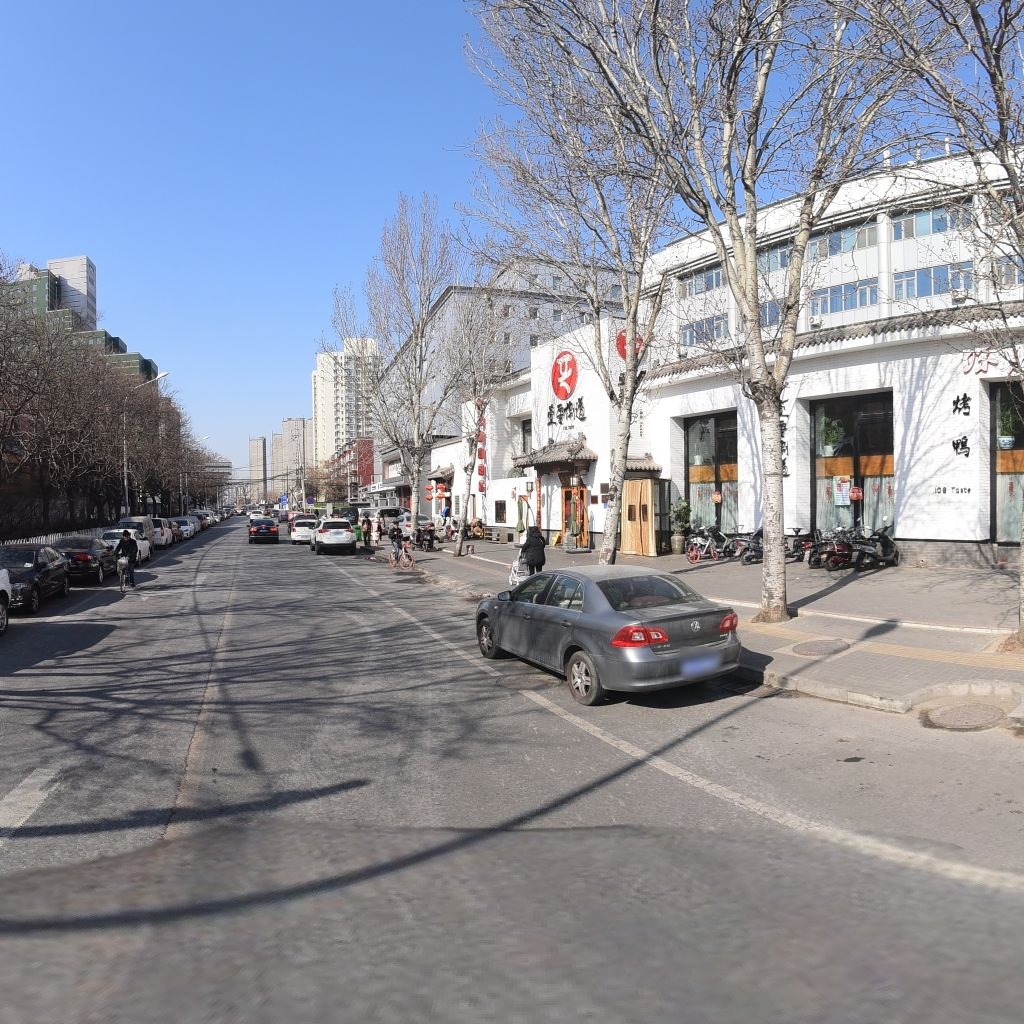
Region: Xicheng
Road damage annotations: longitudinal crack, manhole cover, manhole cover